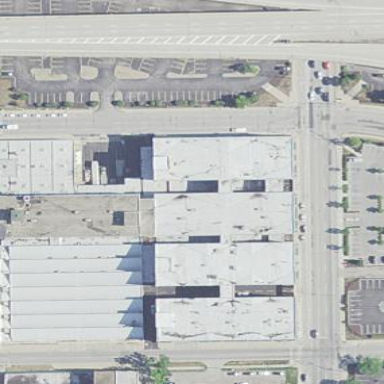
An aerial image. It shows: Office building with flat roof.